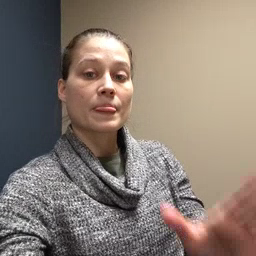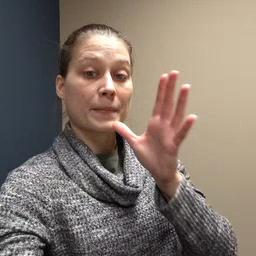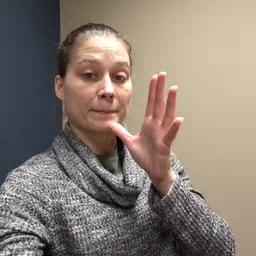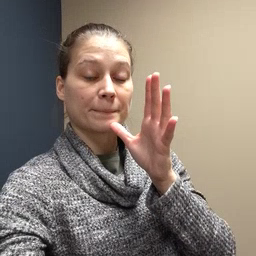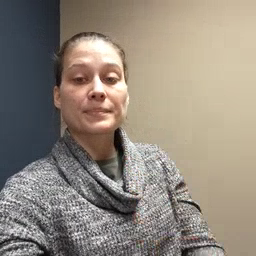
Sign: mom